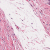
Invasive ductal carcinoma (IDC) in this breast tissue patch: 0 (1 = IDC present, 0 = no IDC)